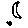
Label: moon